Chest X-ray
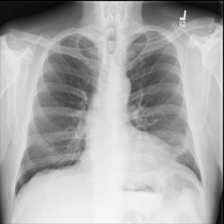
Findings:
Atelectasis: negative
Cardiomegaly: negative
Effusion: negative
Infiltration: negative
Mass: negative
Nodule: negative
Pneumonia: negative
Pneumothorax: negative
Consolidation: negative
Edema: negative
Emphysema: negative
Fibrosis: negative
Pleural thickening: positive
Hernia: negative